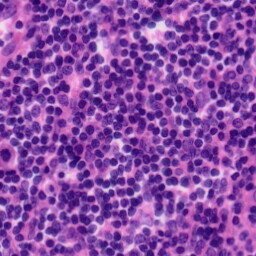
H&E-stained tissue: Tonsil